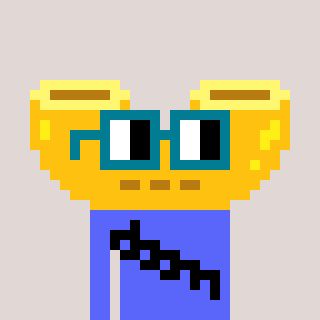
a pixel art character with square dark green glasses, a macaroni-shaped head and a purple-colored body on a warm background